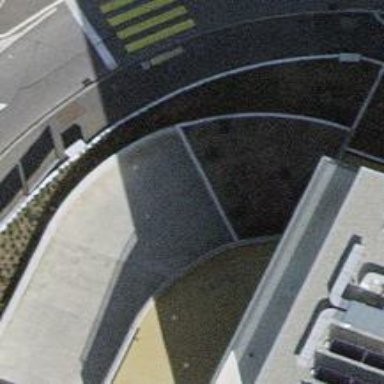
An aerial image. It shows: Parking aisle under tunnel.